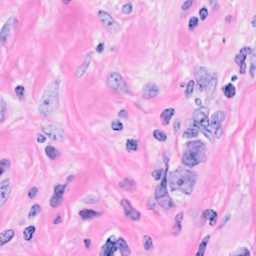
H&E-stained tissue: Breast